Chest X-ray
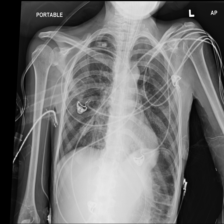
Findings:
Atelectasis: positive
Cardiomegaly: negative
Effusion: negative
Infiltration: negative
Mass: negative
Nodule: negative
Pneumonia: negative
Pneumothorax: negative
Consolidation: negative
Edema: negative
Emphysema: negative
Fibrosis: negative
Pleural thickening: negative
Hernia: negative